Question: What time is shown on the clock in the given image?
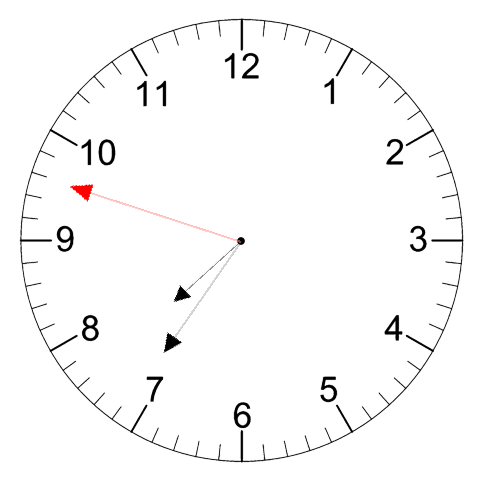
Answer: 07:35:48